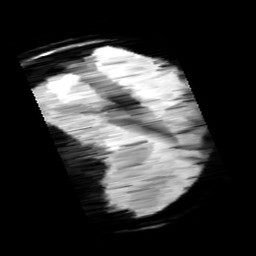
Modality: minIP
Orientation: sagittal
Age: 10
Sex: male
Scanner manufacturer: siemens
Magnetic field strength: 3 T
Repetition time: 0.027 s
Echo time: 0.02 s